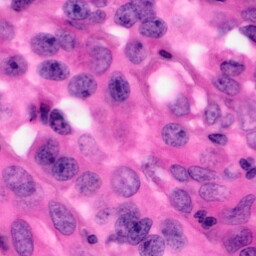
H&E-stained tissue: Pancreatic